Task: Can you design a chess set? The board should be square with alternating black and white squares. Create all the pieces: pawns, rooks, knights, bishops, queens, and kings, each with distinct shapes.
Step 1026:
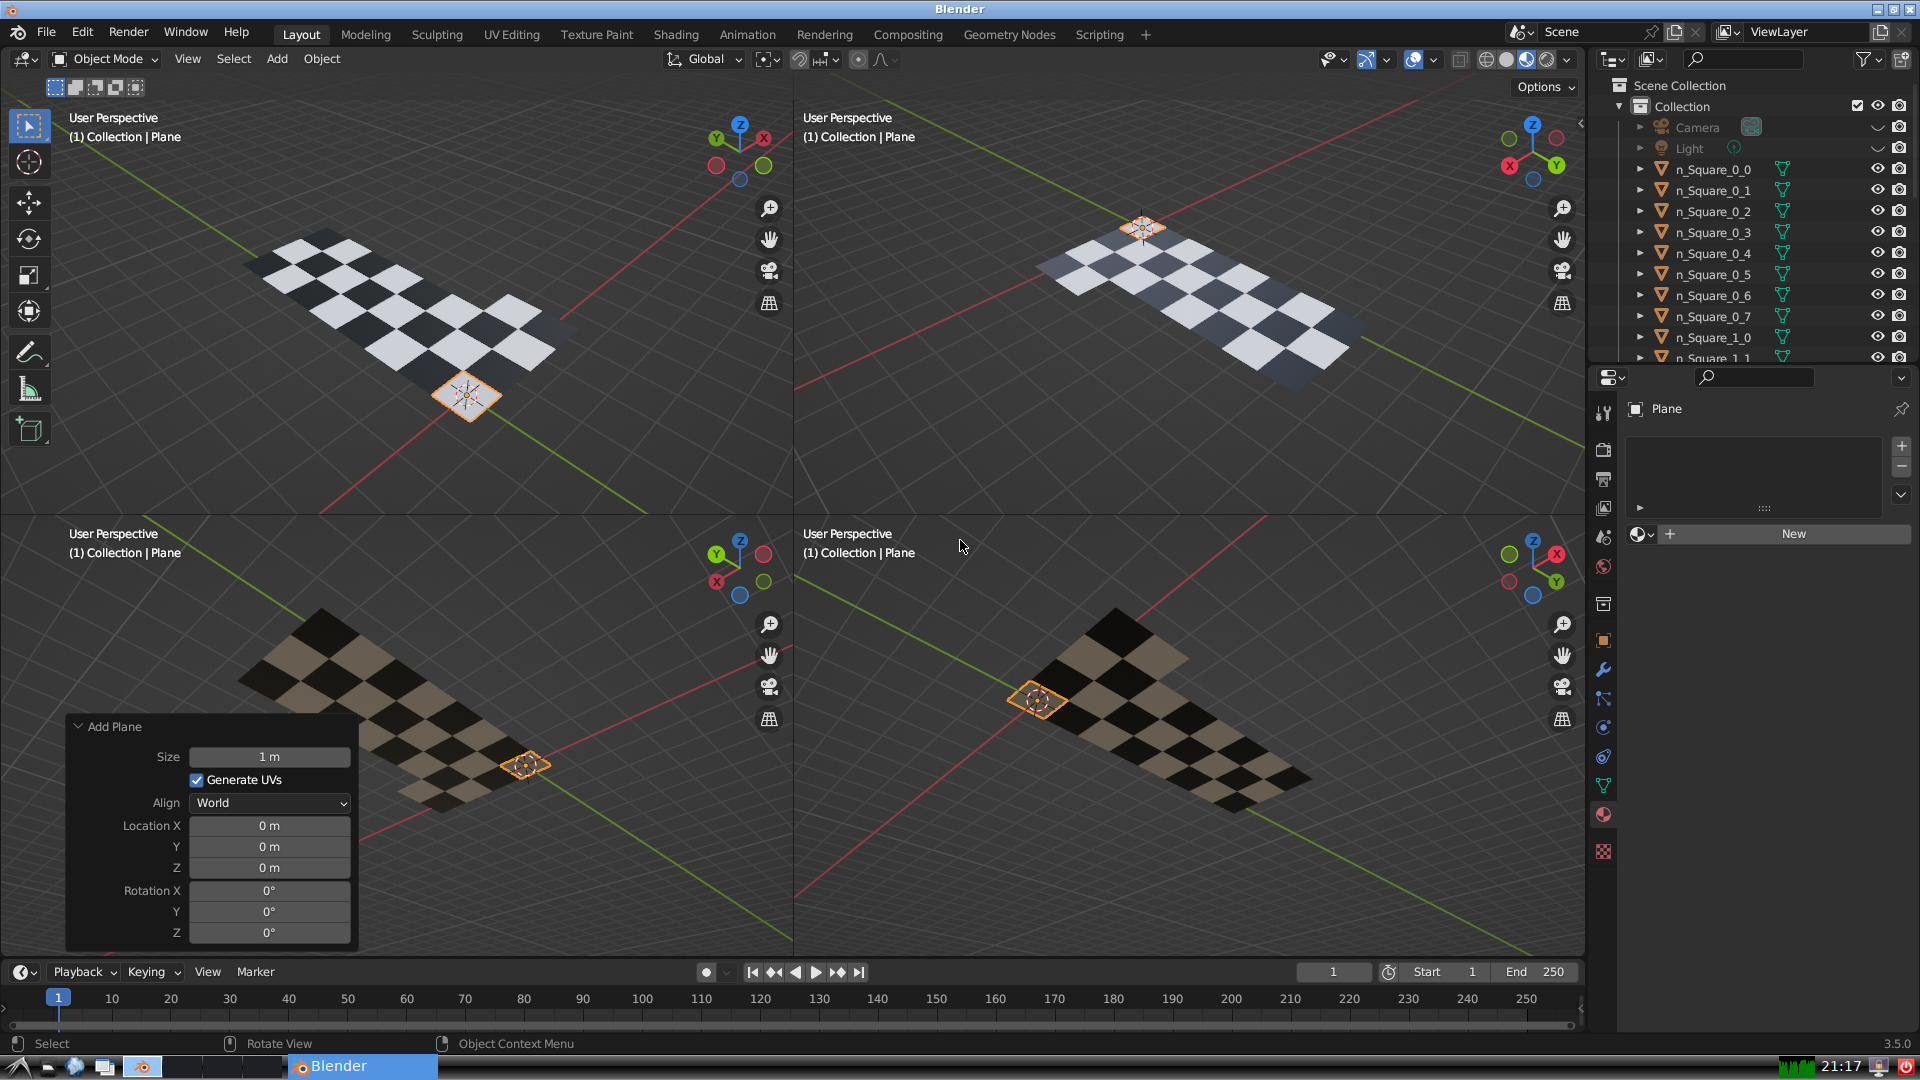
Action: {"mouse_move": [270, 826]}